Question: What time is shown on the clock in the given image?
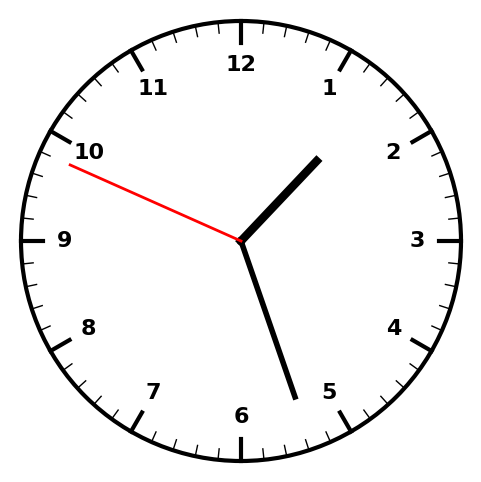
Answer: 01:26:49